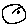
Label: circle